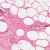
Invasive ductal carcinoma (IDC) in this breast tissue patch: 0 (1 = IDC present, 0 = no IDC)